Question: I try my published asp.net project files on local iis in win7 , it works fine , but i gives an error on web server :
" Also i use sqlite 3 "

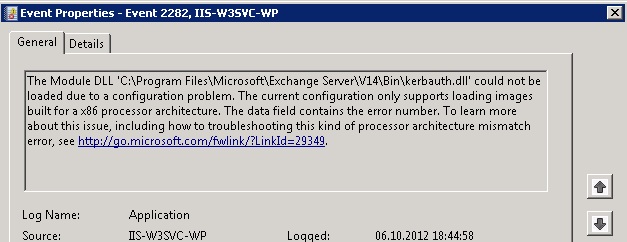
Answer: You might find the answer to your problem here: <URL>
Apparently, your have a 32-bit web app running on your IIS, which is not configured to run 32-bit web apps.